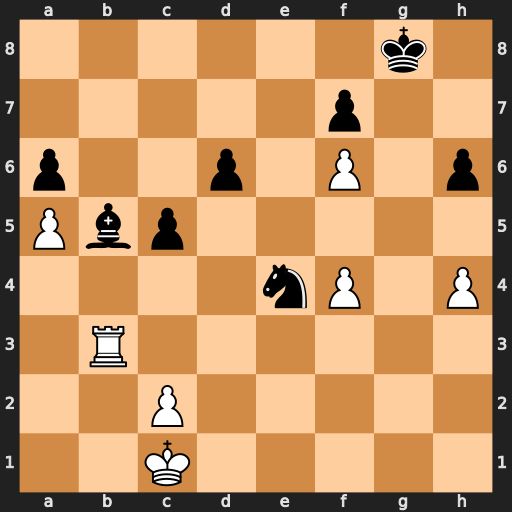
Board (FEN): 6k1/5p2/p2p1P1p/Pbp5/4nP1P/1R6/2P5/2K5
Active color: w
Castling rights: -
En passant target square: -
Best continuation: Rxb5 axb5 a6 Nxf6 a7